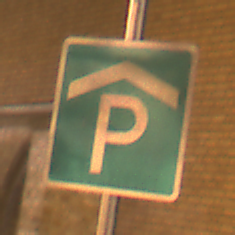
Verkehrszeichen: Parkhaus
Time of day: Night
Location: Outdoor (Urban)
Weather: Clear
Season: NotSpecified
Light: Artificial